Field crop: maize
Growth stage: 1
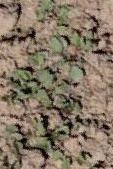
Species: convolvulus